Field crop: tomato
Growth stage: 1
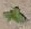
Species: solanum